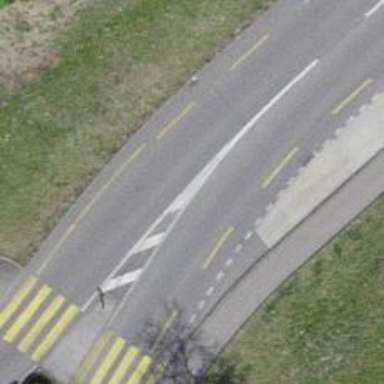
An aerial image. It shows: Tertiary road with designated cycle lane.